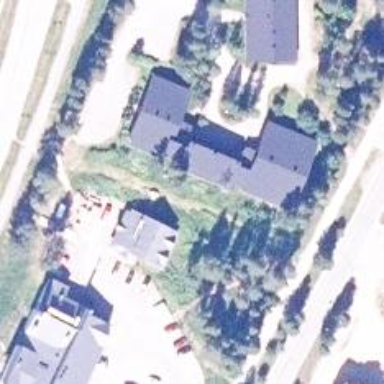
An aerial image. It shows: Apartment building suitable for tourism.